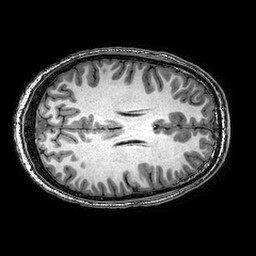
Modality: T1w
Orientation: axial
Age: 23
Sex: male
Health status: healthy
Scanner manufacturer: philips
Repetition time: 0.008294 s
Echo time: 0.00381 s